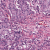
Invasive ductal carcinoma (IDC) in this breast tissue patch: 1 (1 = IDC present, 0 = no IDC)